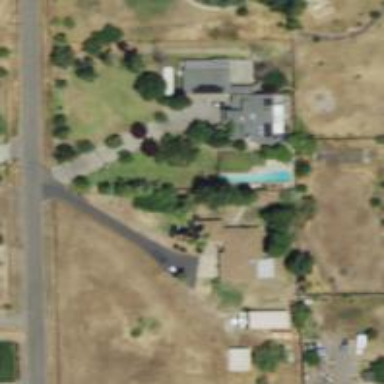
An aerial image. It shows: Driveway.